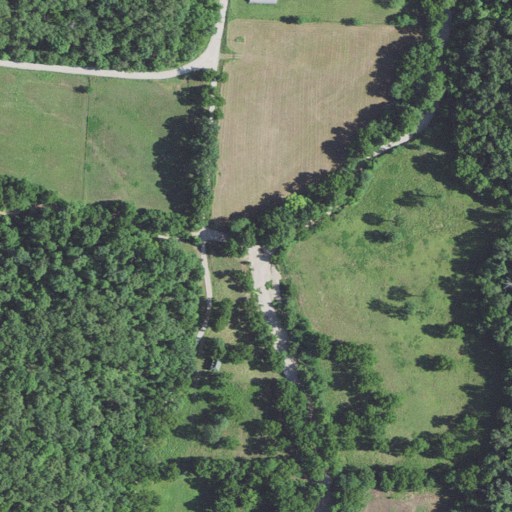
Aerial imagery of valley in Missouri named Jenkins Hollow containing pasture, deciduous forest, open development, mixed forest, and low intensity development